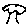
Label: tree